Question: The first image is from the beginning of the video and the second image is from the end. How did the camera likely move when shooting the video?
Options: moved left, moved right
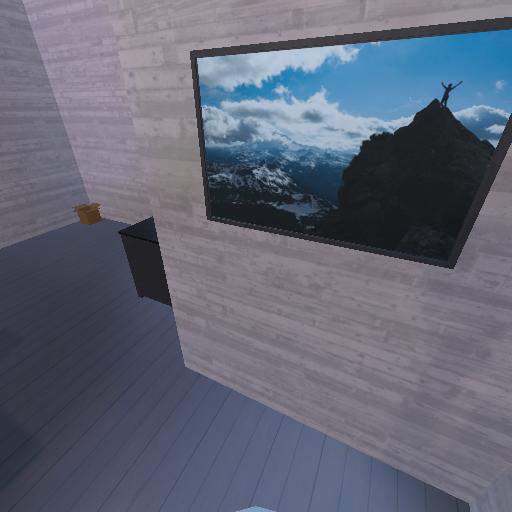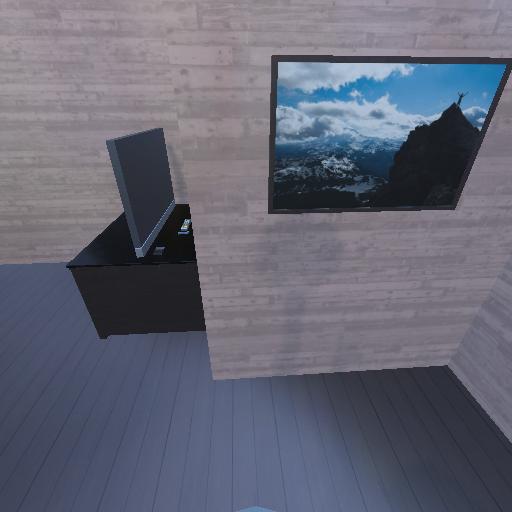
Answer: moved left